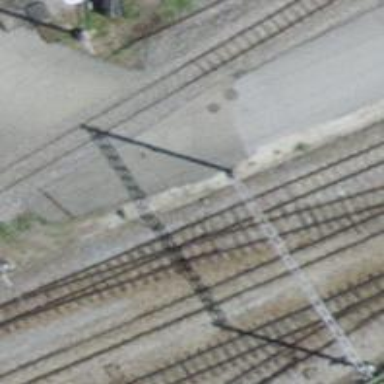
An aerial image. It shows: Narrow-gauge railway with electrified tracks using contact line. Located in service yard with one track.